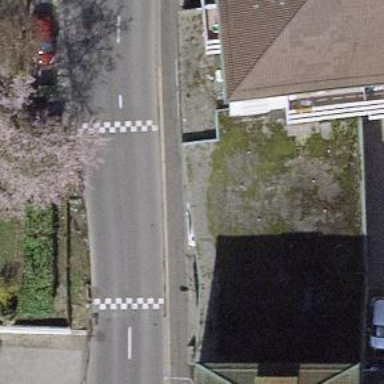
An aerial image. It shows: Asphalt footway with unmarked crossing.